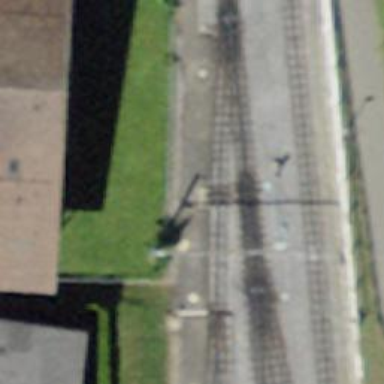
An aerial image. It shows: Railway switch.